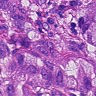
Metastatic tissue present: yes